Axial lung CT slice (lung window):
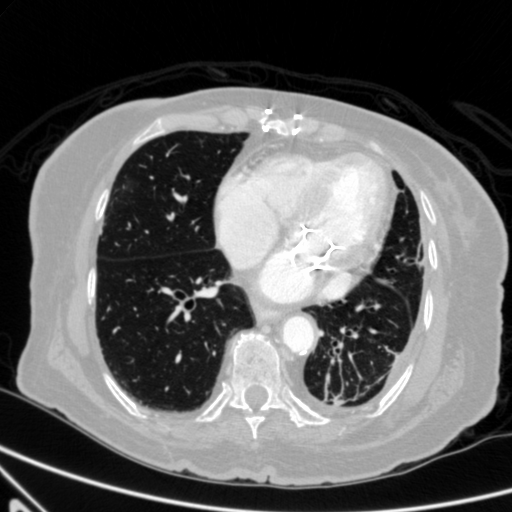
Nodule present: no